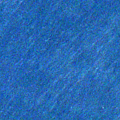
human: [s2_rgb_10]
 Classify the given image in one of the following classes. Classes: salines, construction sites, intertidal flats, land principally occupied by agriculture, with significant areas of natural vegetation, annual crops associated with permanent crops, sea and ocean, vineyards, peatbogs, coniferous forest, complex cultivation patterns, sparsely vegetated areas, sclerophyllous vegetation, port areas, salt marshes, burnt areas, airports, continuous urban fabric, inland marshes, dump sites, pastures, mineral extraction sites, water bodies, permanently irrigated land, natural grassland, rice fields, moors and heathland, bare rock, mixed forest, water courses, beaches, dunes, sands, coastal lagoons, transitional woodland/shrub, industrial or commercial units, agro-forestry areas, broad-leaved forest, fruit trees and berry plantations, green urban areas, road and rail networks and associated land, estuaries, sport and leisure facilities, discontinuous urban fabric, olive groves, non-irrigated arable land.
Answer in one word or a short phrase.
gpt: sea and ocean